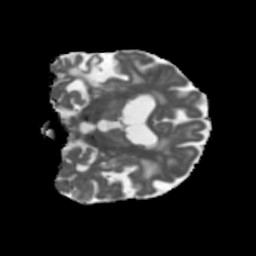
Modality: MD
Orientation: coronal
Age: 66
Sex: female
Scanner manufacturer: siemens
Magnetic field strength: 3 T
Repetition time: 5.47 s
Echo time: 0.0854 s